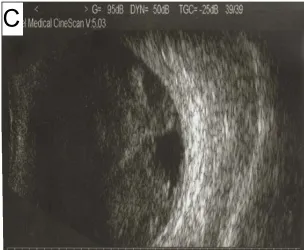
Ophthalmologic examinations of the left eye of the proband (III:20) from Family A. Dilated fundus examination. Show the floccular turbid of the vitreous body. Mode ultrasonography shows the high echo in the vitreous body.
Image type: radiology (ultrasound)